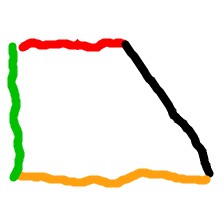
Shape: trapezoid